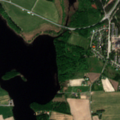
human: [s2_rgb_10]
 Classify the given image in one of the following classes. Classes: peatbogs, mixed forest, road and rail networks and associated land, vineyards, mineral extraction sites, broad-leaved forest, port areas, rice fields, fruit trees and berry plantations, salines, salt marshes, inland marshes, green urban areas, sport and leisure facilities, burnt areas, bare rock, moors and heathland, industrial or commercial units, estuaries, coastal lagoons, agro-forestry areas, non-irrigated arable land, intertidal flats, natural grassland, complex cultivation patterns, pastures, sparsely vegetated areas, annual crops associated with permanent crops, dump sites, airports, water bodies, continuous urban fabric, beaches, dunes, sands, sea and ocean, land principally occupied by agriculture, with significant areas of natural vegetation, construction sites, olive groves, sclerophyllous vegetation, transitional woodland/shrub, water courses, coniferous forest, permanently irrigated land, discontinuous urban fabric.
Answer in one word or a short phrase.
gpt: discontinuous urban fabric, industrial or commercial units, non-irrigated arable land, land principally occupied by agriculture, with significant areas of natural vegetation, broad-leaved forest, water bodies